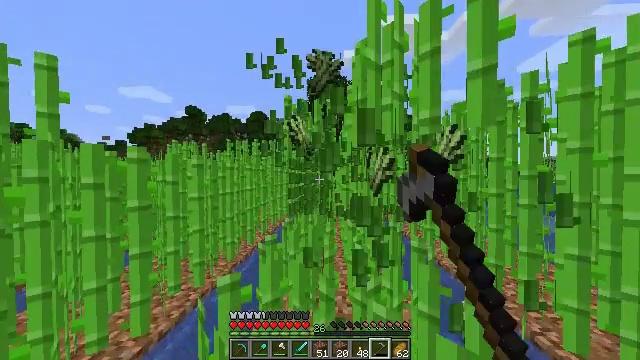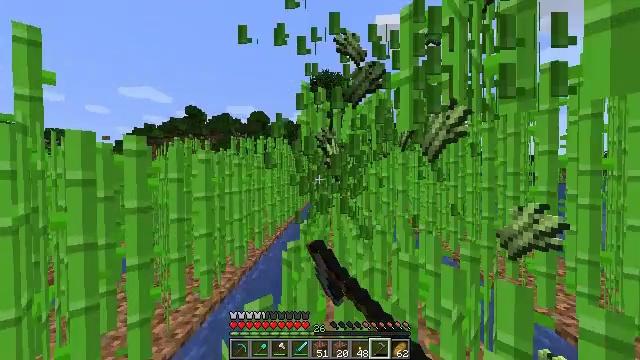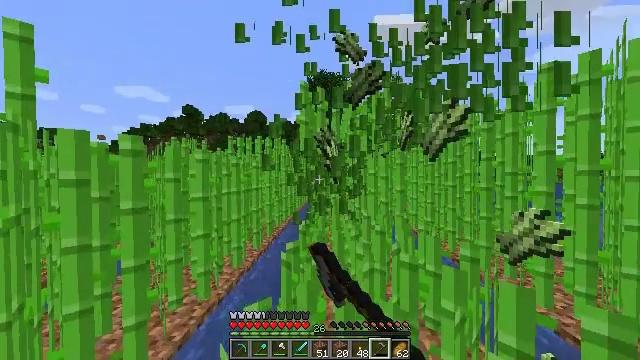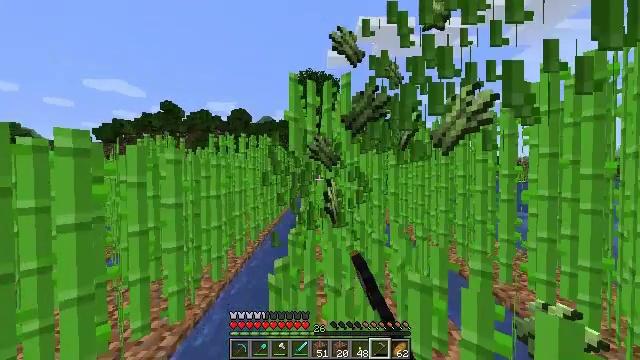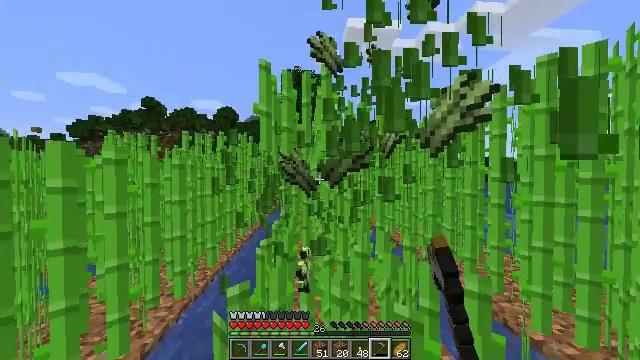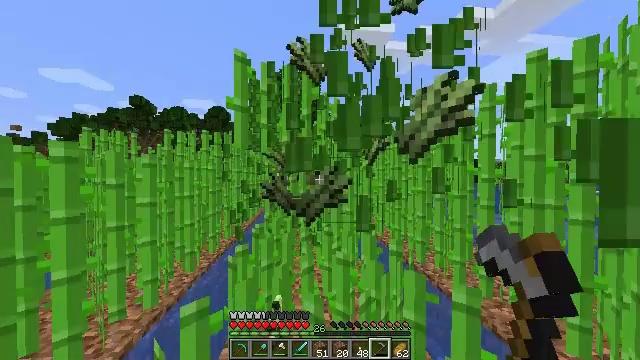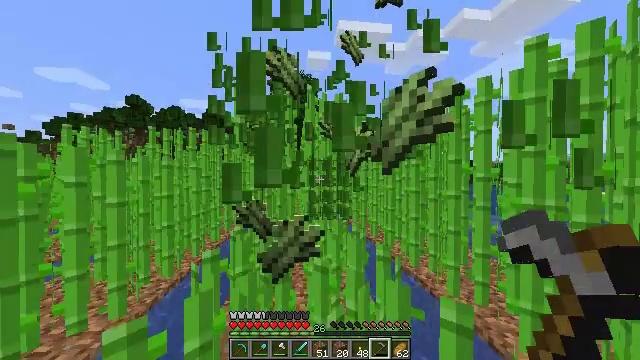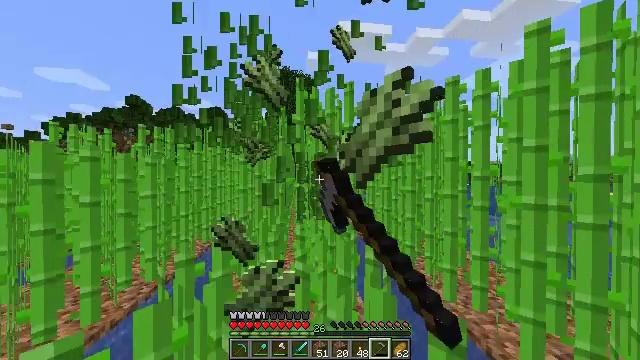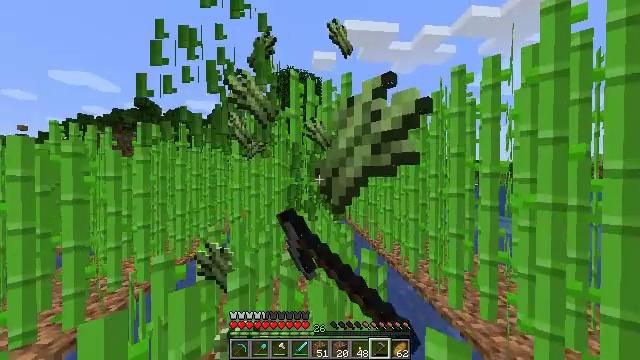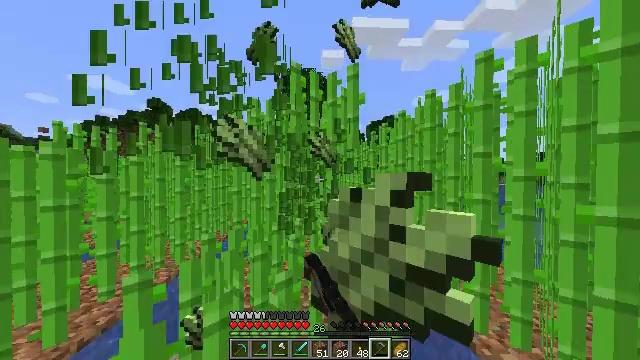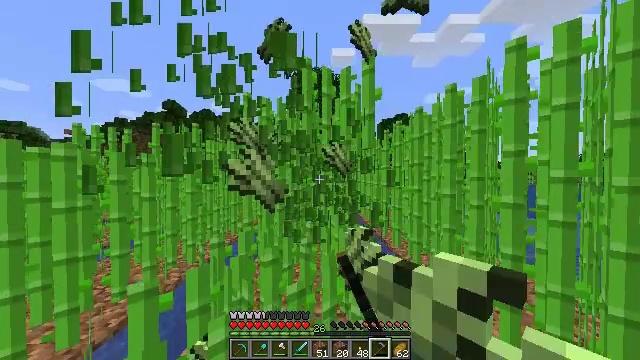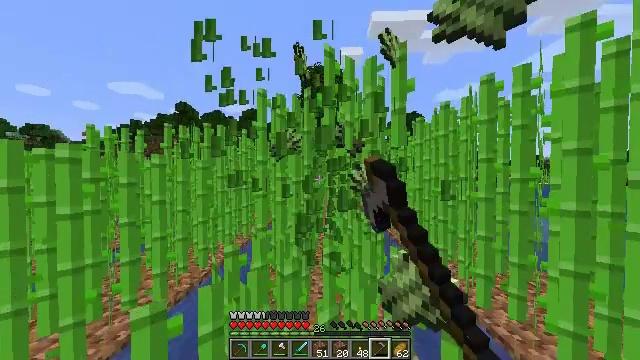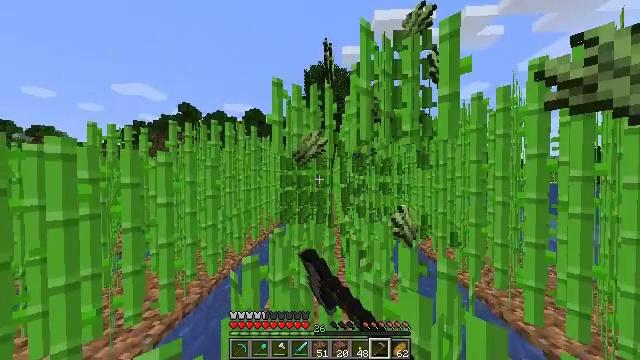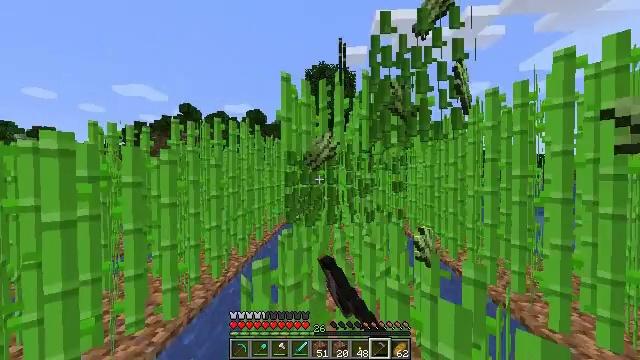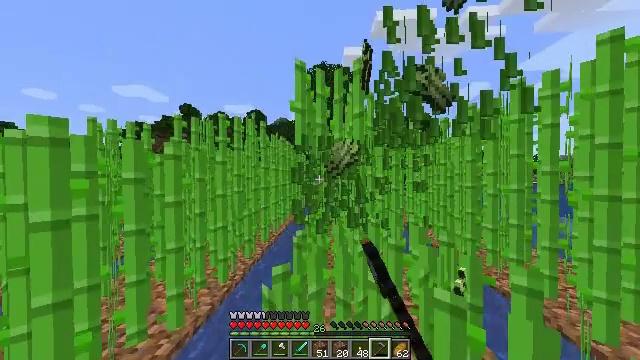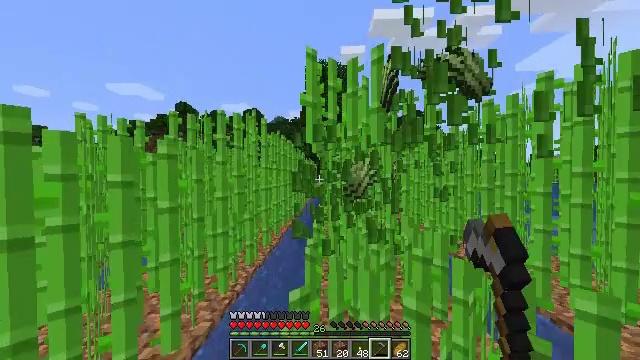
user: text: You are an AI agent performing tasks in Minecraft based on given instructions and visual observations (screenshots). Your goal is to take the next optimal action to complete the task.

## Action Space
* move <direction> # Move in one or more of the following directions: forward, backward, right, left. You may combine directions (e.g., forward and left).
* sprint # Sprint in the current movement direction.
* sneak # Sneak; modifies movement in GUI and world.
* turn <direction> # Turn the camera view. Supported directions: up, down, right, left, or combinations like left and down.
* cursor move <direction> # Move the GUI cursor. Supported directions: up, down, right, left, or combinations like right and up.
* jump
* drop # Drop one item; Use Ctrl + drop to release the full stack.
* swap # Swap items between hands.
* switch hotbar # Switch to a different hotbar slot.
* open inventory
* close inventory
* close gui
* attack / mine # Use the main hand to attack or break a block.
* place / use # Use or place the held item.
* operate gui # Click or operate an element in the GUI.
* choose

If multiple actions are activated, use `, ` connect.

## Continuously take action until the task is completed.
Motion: motion action
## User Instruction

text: Mine the sugar cane near rivers.
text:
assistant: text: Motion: move forward and move left, sprint, attack / mine
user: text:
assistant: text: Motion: move forward, sprint, attack / mine
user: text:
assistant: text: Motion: move forward and move right, sprint, turn right, attack / mine
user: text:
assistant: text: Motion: move forward and move right, sprint, turn right, attack / mine
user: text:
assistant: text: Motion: move forward and move right, sprint, turn right, attack / mine
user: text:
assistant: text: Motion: move forward and move right, sprint, attack / mine
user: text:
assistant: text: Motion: move forward and move right, sprint, attack / mine
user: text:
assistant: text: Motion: move forward, sprint, turn left, attack / mine
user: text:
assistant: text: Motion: move forward and move left, sprint, turn left, attack / mine
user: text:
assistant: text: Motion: move forward and move left, sprint, turn left, attack / mine
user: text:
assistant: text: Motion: move forward and move left, sprint, turn left, attack / mine
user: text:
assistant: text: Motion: move forward and move left, sprint, attack / mine
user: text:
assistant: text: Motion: move forward and move left, sprint, attack / mine
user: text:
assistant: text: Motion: move forward and move left, sprint, attack / mine
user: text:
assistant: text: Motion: move forward, sprint, attack / mine
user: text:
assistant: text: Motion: move forward and move right, sprint, turn right, attack / mine
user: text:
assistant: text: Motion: move forward and move right, sprint, turn right, attack / mine
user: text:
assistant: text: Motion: move forward and move right, sprint, attack / mine
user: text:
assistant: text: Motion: move forward and move right, sprint, attack / mine
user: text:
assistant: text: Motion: move forward and move right, sprint, attack / mine
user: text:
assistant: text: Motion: move forward, sprint, attack / mine
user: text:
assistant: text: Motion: move forward and move left, sprint, turn left, attack / mine
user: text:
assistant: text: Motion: move forward and move left, sprint, turn left, attack / mine
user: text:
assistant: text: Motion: move forward and move left, sprint, attack / mine
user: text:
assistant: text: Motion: move forward and move left, sprint, attack / mine
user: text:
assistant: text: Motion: move forward and move left, sprint, attack / mine
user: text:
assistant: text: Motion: move forward, sprint, attack / mine
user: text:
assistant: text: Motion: move forward and move right, sprint, attack / mine
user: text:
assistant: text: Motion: move forward and move right, sprint, turn right, attack / mine
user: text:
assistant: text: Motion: move forward and move right, sprint, turn right, attack / mine